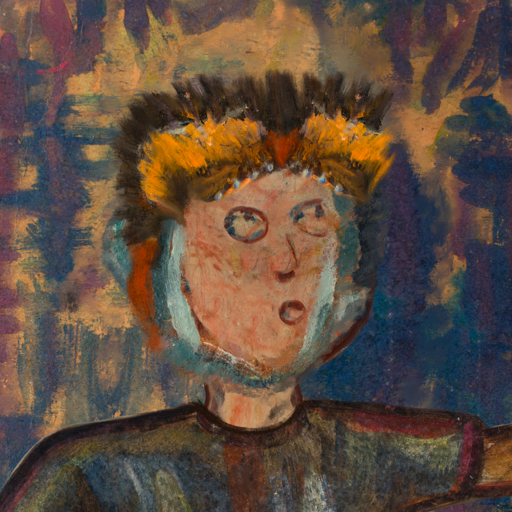
Background: InTheSun, Head And Neck Side: Orphan, Face Side: Orphan, Bust: Mosgoul, Hair Side: Boggyland, Head Accessory: Gypsy_Queen, Second Necklace: Blank, Necklace: Blank, Baby: Blank